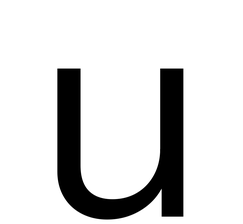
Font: InstrumentSans_Regular